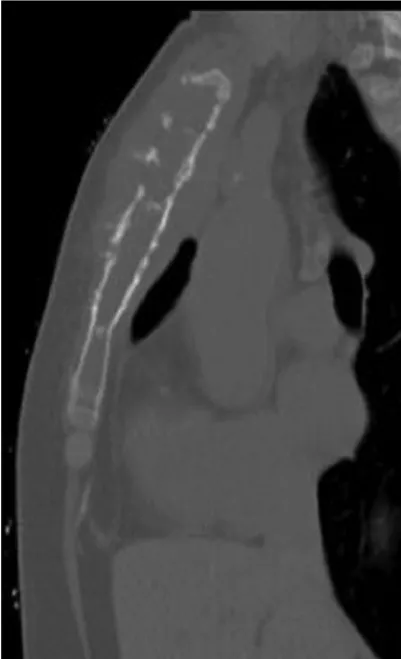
(B) Sagittal reconstructed CT image of the sternum showing the lesion involving the manubrium and almost all the body of the sternum. The lesion is slightly expansile and the cortex is partially destroyed.
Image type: radiology (ct)